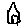
Label: house